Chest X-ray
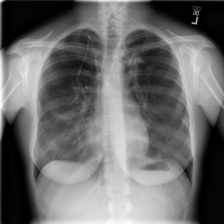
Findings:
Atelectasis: negative
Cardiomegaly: negative
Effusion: negative
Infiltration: negative
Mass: negative
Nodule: positive
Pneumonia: negative
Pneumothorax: negative
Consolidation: negative
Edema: negative
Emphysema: negative
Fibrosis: negative
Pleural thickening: negative
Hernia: negative